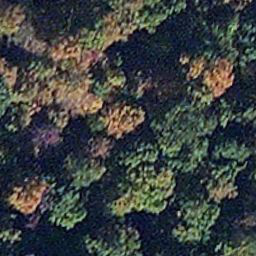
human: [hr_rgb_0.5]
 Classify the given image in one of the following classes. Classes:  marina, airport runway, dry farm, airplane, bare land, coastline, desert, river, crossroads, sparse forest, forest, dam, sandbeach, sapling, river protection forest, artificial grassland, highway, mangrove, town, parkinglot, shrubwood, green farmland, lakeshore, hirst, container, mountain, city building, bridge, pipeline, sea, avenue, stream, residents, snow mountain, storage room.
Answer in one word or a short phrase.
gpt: mangrove